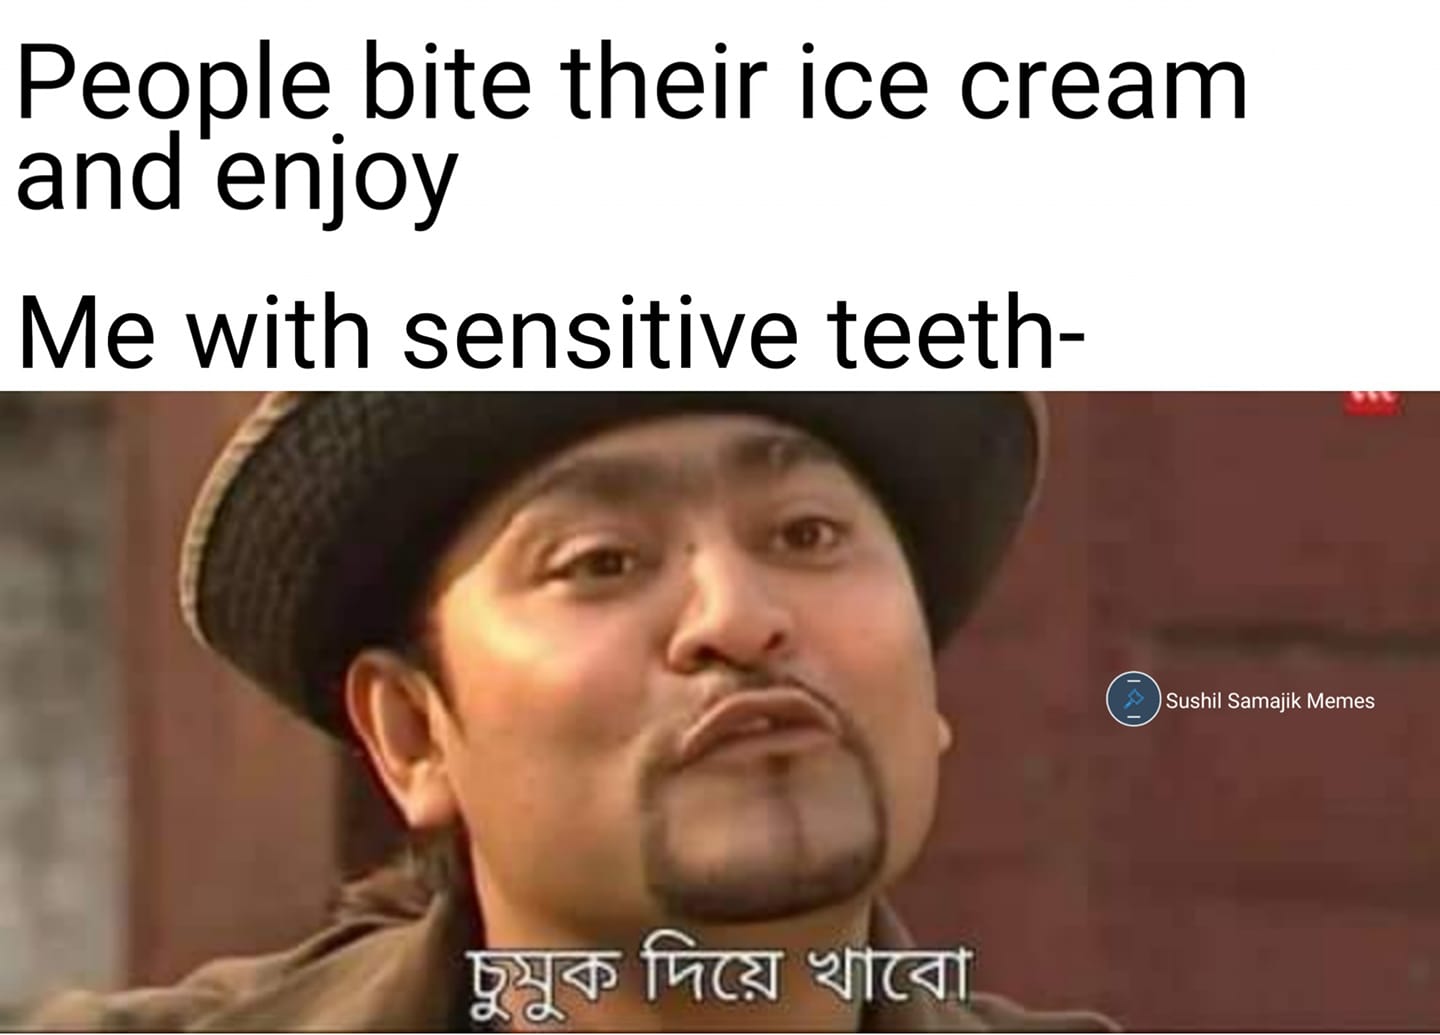
Caption: People bite their ice cream and enjoy     Me with sensitive teeth -  চুমুক দিয়ে খাবো
Label: non-hate